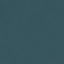
Label: SeaLake